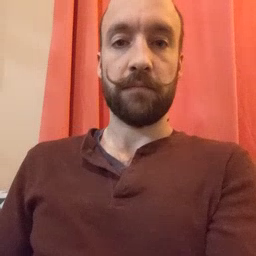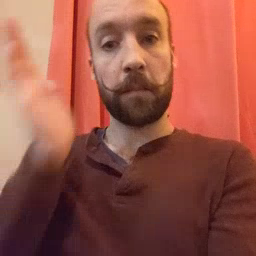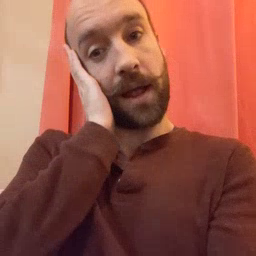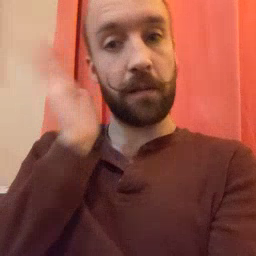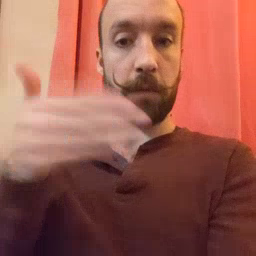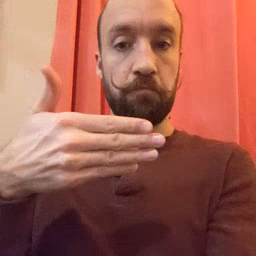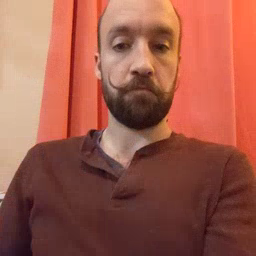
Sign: bedroom